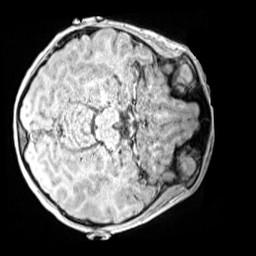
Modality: MP2RAGE
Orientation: axial
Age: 11
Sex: female
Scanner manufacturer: siemens
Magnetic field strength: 3 T
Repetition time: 4 s
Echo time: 0.00299 s